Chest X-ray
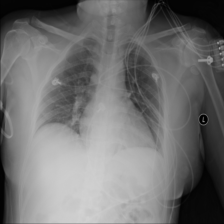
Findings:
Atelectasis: negative
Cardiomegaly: negative
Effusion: negative
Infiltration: negative
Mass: negative
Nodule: negative
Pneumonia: negative
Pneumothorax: negative
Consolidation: negative
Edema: negative
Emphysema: negative
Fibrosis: negative
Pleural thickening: negative
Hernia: negative